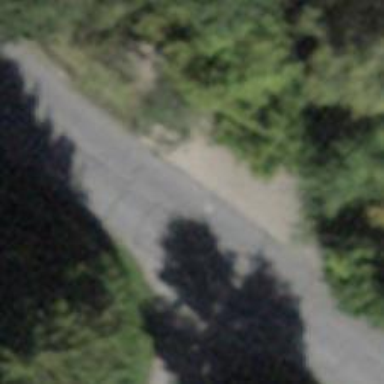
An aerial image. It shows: Bus stop along the road.